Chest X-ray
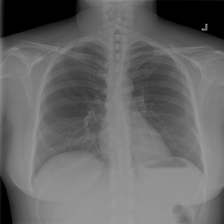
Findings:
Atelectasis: negative
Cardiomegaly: negative
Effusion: negative
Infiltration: negative
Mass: negative
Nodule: positive
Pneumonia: negative
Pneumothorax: negative
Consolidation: negative
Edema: negative
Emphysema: negative
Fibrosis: negative
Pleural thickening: negative
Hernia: negative